Question: ## The Problem:
After I finish a pan gesture, the cell under the initiating tap no longer responds to selection. didSelectItemAtIndexPath will fire when tapping other cells, but not the cell that was under the pan gesture.
How can I get that cell to respond to touch input again? Alternatively, how can I check if that cell is stuck responding to an event?
## Background:
- -
## Theories:
It's possible that the selection is never completing due to the pan. Maybe there's a touch event hanging around in the UI. If I could clear it, maybe the cell would respond again. I tried setting '[panHandler setCancelsTouchesInView:YES]', but it didn't change anything.
## Update 1:
In the comments, a couple people suggested that the image may be hanging around and blocking the touch. In the completion block passed to 'animateWithDuration', I have the following lines:
'''
[self.regionScreenshot removeFromSuperview];
self.regionScreenshot = nil;
'''
I verified that these lines are executed.
Another factor that leads me to believe that that is not the issue is that, of all the cells, only ones that have been used to drag are affected. Surrounding cells still respond.
## Update 2: Code & Gif
'''
- (IBAction)handlePanFrom:(UIPanGestureRecognizer*)recognizer
{
CGPoint translation = [recognizer translationInView:recognizer.view];
float transparencyLevel = 0.85;
if (recognizer.state == UIGestureRecognizerStateBegan)
{
SFCYRegion* centerRegion = self.region;
//North
if (centerRegion.regionToNorth != nil)
{
self.region = centerRegion.regionToNorth;
[self reloadRegion];
self.regionToNorthScreenshot = [self.collectionView snapshotViewAfterScreenUpdates:YES];
}
else
{
self.regionToNorthScreenshot = [[UIView alloc] init];
self.regionToNorthScreenshot.backgroundColor = [UIColor darkGrayColor];
}
[self.view.superview addSubview:self.regionToNorthScreenshot];
self.regionToNorthScreenshot.alpha = transparencyLevel;
self.regionToNorthScreenshot.frame = northFrame;
//East
if (centerRegion.regionToEast != nil)
{
self.region = centerRegion.regionToEast;
[self reloadRegion];
self.regionToEastScreenshot = [self.collectionView snapshotViewAfterScreenUpdates:YES];
}
else
{
self.regionToEastScreenshot = [[UIView alloc] init];
self.regionToEastScreenshot.backgroundColor = [UIColor darkGrayColor];
}
[self.view.superview addSubview:self.regionToEastScreenshot];
self.regionToEastScreenshot.alpha = transparencyLevel;
self.regionToEastScreenshot.frame = eastFrame;
//South
if (centerRegion.regionToSouth != nil)
{
self.region = centerRegion.regionToSouth;
[self reloadRegion];
self.regionToSouthScreenshot = [self.collectionView snapshotViewAfterScreenUpdates:YES];
}
else
{
self.regionToSouthScreenshot = [[UIView alloc] init];
self.regionToSouthScreenshot.backgroundColor = [UIColor darkGrayColor];
}
[self.view.superview addSubview:self.regionToSouthScreenshot];
self.regionToSouthScreenshot.alpha = transparencyLevel;
self.regionToSouthScreenshot.frame = southFrame;
//West
if (centerRegion.regionToWest != nil)
{
self.region = centerRegion.regionToWest;
[self reloadRegion];
self.regionToWestScreenshot = [self.collectionView snapshotViewAfterScreenUpdates:YES];
}
else
{
self.regionToWestScreenshot = [[UIView alloc] init];
self.regionToWestScreenshot.backgroundColor = [UIColor darkGrayColor];
}
[self.view.superview addSubview:self.regionToWestScreenshot];
self.regionToWestScreenshot.alpha = transparencyLevel;
self.regionToWestScreenshot.frame = westFrame;
//Northeast
if (centerRegion.regionToNorth != nil && centerRegion.regionToNorth.regionToEast != nil)
{
self.region = centerRegion.regionToNorth.regionToEast;
[self reloadRegion];
self.regionToNortheastScreenshot = [self.collectionView snapshotViewAfterScreenUpdates:YES];
}
else
{
self.regionToNortheastScreenshot = [[UIView alloc] init];
self.regionToNortheastScreenshot.backgroundColor = [UIColor darkGrayColor];
}
[self.view.superview addSubview:self.regionToNortheastScreenshot];
self.regionToNortheastScreenshot.alpha = transparencyLevel;
self.regionToNortheastScreenshot.frame = northeastFrame;
//Southeast
if (centerRegion.regionToSouth != nil && centerRegion.regionToSouth.regionToEast != nil)
{
self.region = centerRegion.regionToSouth.regionToEast;
[self reloadRegion];
self.regionToSoutheastScreenshot = [self.collectionView snapshotViewAfterScreenUpdates:YES];
}
else
{
self.regionToSoutheastScreenshot = [[UIView alloc] init];
self.regionToSoutheastScreenshot.backgroundColor = [UIColor darkGrayColor];
}
[self.view.superview addSubview:self.regionToSoutheastScreenshot];
self.regionToSoutheastScreenshot.alpha = transparencyLevel;
self.regionToSoutheastScreenshot.frame = southeastFrame;
//Southwest
if (centerRegion.regionToSouth != nil && centerRegion.regionToSouth.regionToWest != nil)
{
self.region = centerRegion.regionToSouth.regionToWest;
[self reloadRegion];
self.regionToSouthwestScreenshot = [self.collectionView snapshotViewAfterScreenUpdates:YES];
}
else
{
self.regionToSouthwestScreenshot = [[UIView alloc] init];
self.regionToSouthwestScreenshot.backgroundColor = [UIColor darkGrayColor];
}
[self.view.superview addSubview:self.regionToSouthwestScreenshot];
self.regionToSouthwestScreenshot.alpha = transparencyLevel;
self.regionToSouthwestScreenshot.frame = southwestFrame;
//Northwest
if (centerRegion.regionToNorth != nil && centerRegion.regionToNorth.regionToWest != nil)
{
self.region = centerRegion.regionToNorth.regionToWest;
[self reloadRegion];
self.regionToNorthwestScreenshot = [self.collectionView snapshotViewAfterScreenUpdates:YES];
}
else
{
self.regionToNorthwestScreenshot = [[UIView alloc] init];
self.regionToNorthwestScreenshot.backgroundColor = [UIColor darkGrayColor];
}
[self.view.superview addSubview:self.regionToNorthwestScreenshot];
self.regionToNorthwestScreenshot.alpha = transparencyLevel;
self.regionToNorthwestScreenshot.frame = northwestFrame;
//Self
self.region = centerRegion;
[self reloadRegion];
self.regionScreenshot = [self.collectionView snapshotViewAfterScreenUpdates:YES];
self.regionScreenshot.frame = mainFrame;
self.regionScreenshot.center = mainFrameCenter;
[self.view.superview addSubview:self.regionScreenshot];
self.collectionView.alpha = 0;
}
else if (recognizer.state == UIGestureRecognizerStateChanged)
{
//Track the movement:
self.regionScreenshot.center = [self movePoint:mainFrameCenter
byX:translation.x andY:translation.y];
self.regionToNorthScreenshot.center = [self movePoint:northFrameCenter
byX:translation.x andY:translation.y];
self.regionToEastScreenshot.center = [self movePoint:eastFrameCenter
byX:translation.x andY:translation.y];
self.regionToSouthScreenshot.center = [self movePoint:southFrameCenter
byX:translation.x andY:translation.y];
self.regionToWestScreenshot.center = [self movePoint:westFrameCenter byX:translation.x andY:translation.y];
self.regionToNortheastScreenshot.center = [self movePoint:northeastFrameCenter
byX:translation.x andY:translation.y];
self.regionToSoutheastScreenshot.center = [self movePoint:southeastFrameCenter
byX:translation.x andY:translation.y];
self.regionToSouthwestScreenshot.center = [self movePoint:southwestFrameCenter
byX:translation.x andY:translation.y];
self.regionToNorthwestScreenshot.center = [self movePoint:northwestFrameCenter
byX:translation.x andY:translation.y];
//[recognizer setTranslation:CGPointMake(0, 0) inView:self.view];
}
else if (recognizer.state == UIGestureRecognizerStateEnded)
{
SFCYRegion* newRegion;
UIView* viewToMoveToCenter;
CGSize slideVector;
NSInteger movedByX = 0;
NSInteger movedByY = 0;
float thresholdPercentage = 0.4;
BOOL isOverThresholdToNorth = translation.y > (mainFrame.size.height * thresholdPercentage);
BOOL isOverThresholdToSouth = -translation.y > (mainFrame.size.height * thresholdPercentage);
BOOL isOverThresholdToEast = -translation.x > (mainFrame.size.width * thresholdPercentage);
BOOL isOverThresholdToWest = translation.x > (mainFrame.size.width * thresholdPercentage);
if (isOverThresholdToNorth && self.region.regionToNorth != nil)
{
movedByY = -1;
if (isOverThresholdToEast && self.region.regionToNorth.regionToEast != nil)
{
//Northeast
newRegion = self.region.regionToNorth.regionToEast;
viewToMoveToCenter = self.regionToNortheastScreenshot;
movedByX = 1;
}
else if (isOverThresholdToWest && self.region.regionToNorth.regionToWest != nil)
{
//Northwest
newRegion = self.region.regionToNorth.regionToWest;
viewToMoveToCenter = self.regionToNorthwestScreenshot;
movedByX = -1;
}
else
{
//North
newRegion = self.region.regionToNorth;
viewToMoveToCenter = self.regionToNorthScreenshot;
}
}
else if (isOverThresholdToSouth && self.region.regionToSouth != nil)
{
movedByY = 1;
if (isOverThresholdToEast && self.region.regionToSouth.regionToEast != nil)
{
//Southeast
newRegion = self.region.regionToSouth.regionToEast;
viewToMoveToCenter = self.regionToSoutheastScreenshot;
movedByX = 1;
}
else if (isOverThresholdToWest && self.region.regionToSouth.regionToWest != nil)
{
//Southwest
newRegion = self.region.regionToSouth.regionToWest;
viewToMoveToCenter = self.regionToSouthwestScreenshot;
movedByX = -1;
}
else
{
//South
newRegion = self.region.regionToSouth;
viewToMoveToCenter = self.regionToSouthScreenshot;
}
}
else if (isOverThresholdToEast && self.region.regionToEast != nil)
{
//East
newRegion = self.region.regionToEast;
viewToMoveToCenter = self.regionToEastScreenshot;
movedByX = 1;
}
else if (isOverThresholdToWest && self.region.regionToWest != nil)
{
//West
newRegion = self.region.regionToWest;
viewToMoveToCenter = self.regionToWestScreenshot;
movedByX = -1;
}
else
{
//None, so return to start:
newRegion = self.region;
viewToMoveToCenter = self.regionScreenshot;
}
slideVector = CGSizeMake(mainFrameCenter.x - viewToMoveToCenter.center.x,
mainFrameCenter.y - viewToMoveToCenter.center.y);
[UIView animateWithDuration:0.2
animations:^
{
viewToMoveToCenter.alpha = 1;
if (![self.regionScreenshot isEqual:viewToMoveToCenter])
{
self.regionScreenshot.alpha = transparencyLevel;
}
self.regionScreenshot.center = [self movePoint:self.regionScreenshot.center
byX:slideVector.width andY:slideVector.height];
self.regionToNorthScreenshot.center = [self movePoint:self.regionToNorthScreenshot.center
byX:slideVector.width andY:slideVector.height];
self.regionToEastScreenshot.center = [self movePoint:self.regionToEastScreenshot.center
byX:slideVector.width andY:slideVector.height];
self.regionToSouthScreenshot.center = [self movePoint:self.regionToSouthScreenshot.center
byX:slideVector.width andY:slideVector.height];
self.regionToWestScreenshot.center = [self movePoint:self.regionToWestScreenshot.center
byX:slideVector.width andY:slideVector.height];
self.regionToNortheastScreenshot.center = [self movePoint:self.regionToNortheastScreenshot.center
byX:slideVector.width andY:slideVector.height];
self.regionToSoutheastScreenshot.center = [self movePoint:self.regionToSoutheastScreenshot.center
byX:slideVector.width andY:slideVector.height];
self.regionToSouthwestScreenshot.center = [self movePoint:self.regionToSouthwestScreenshot.center
byX:slideVector.width andY:slideVector.height];
self.regionToNorthwestScreenshot.center = [self movePoint:self.regionToNorthwestScreenshot.center
byX:slideVector.width andY:slideVector.height];
}
completion:^(BOOL finished)
{
if (finished)
{
//Remove the old views:
self.collectionView.alpha = 1;
[self.regionScreenshot removeFromSuperview];
[self.regionToNorthScreenshot removeFromSuperview];
[self.regionToEastScreenshot removeFromSuperview];
[self.regionToSouthScreenshot removeFromSuperview];
[self.regionToWestScreenshot removeFromSuperview];
[self.regionToNortheastScreenshot removeFromSuperview];
[self.regionToSoutheastScreenshot removeFromSuperview];
[self.regionToSouthwestScreenshot removeFromSuperview];
[self.regionToNorthwestScreenshot removeFromSuperview];
self.regionScreenshot = nil;
self.regionToNorthScreenshot = nil;
self.regionToEastScreenshot = nil;
self.regionToSouthScreenshot = nil;
self.regionToWestScreenshot = nil;
self.regionToNortheastScreenshot = nil;
self.regionToSoutheastScreenshot = nil;
self.regionToSouthwestScreenshot = nil;
self.regionToNorthwestScreenshot = nil;
}
}];
if (![self.regionScreenshot isEqual:viewToMoveToCenter])
{
self.region = newRegion;
[self reloadRegion];
[self movedRegionByX:movedByX andY:movedByY];
}
[recognizer setTranslation:CGPointMake(0, 0) inView:self.view];
}
}
'''
Here is an image demonstrating the issue. I perform a selection on the "Suburb" cell, then pan, and then am no longer able to perform a selection on that cell, but can still select others:

## Update 3: All Gestures
This occurs when I do swipe gestures and pinch gestures as well. If I add in two-finger swipe gestures, both cells under the origin points are affected.
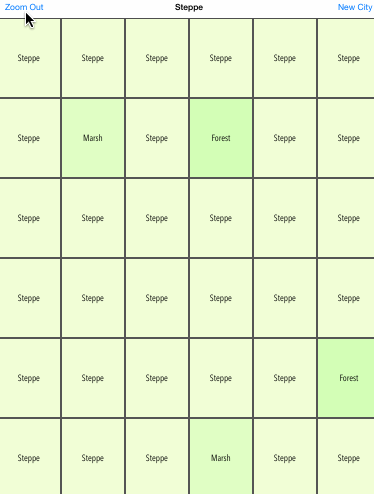
Answer: When I was panning, I called '[self.collectionView reloadData]' in the process of generating the screenshots to use for the adjacent regions. Reloading the cells while a gesture was active seemed to interfere with that individual cell's ability to handle gestures.
As a workaround, I instead added a second, hidden UICollectionView to the controller and load the data into that view and take screenshots of it instead of the main view. The main collection view never has to reload the data until the gestures are complete and a new region is selected.
'UIView* aScreenshot = [self.secondaryCollectionView snapshotViewAfterScreenUpdates:YES];'